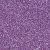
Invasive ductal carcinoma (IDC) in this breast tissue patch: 1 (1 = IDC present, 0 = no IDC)